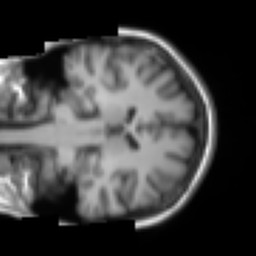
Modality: T1w
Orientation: coronal